Question:
Was told to put that into UNF/1NF/2NF/3NF, is this correct?
Customer (CustomerID, FirstName, LastName, Address, City, Phone, State, Postcode,Qty, ProductNo, Description, Unit price, Total, Subtotal, Shipping, Tax Rate, Date, OrderNo.))
Customer (CustomerID, FirstName, LastName, Address, City, state, Phone, State, Postcode)
Product (ProductNo, Qty, Description, Unitprice, total, subtotal, shipping, Tax rate(s), CustomerID(FK).)
Order (OrderNo, Date, ProductNo(FK).)
Customer( CustomerID, FirstName, LastName, Address, City, Phone, State, Postcode)
Product ( ProductNo, Qty, Description, UnitPrice, CustomerID(FK), Total(FK).)
Order( OrderNo, Date, CustomerID(FK), ProductNo(FK).)
Total(Total, subtotal, shipping, Tax Rates, ProductNo(FK),CustomerID(FK) )
Customer (CustomerID, FirstName, LastName, Address, City, Phone, State, Postcode)
Product (ProductNo, , Description, Unit Price. CustomerID(FK), Total(FK) )
Order (OrderNo, Date, CustomerID(FK).ProductNo(FK) )
Total(Total, subtotal, ProductNo(FK), CustomerID(FK) )
Shipping(Shipping, Tax Rates, Total(FK), OrderNo(FK) )
Qty( QtyID, Qty, ProductNo(FK), OrderNo(FK).)
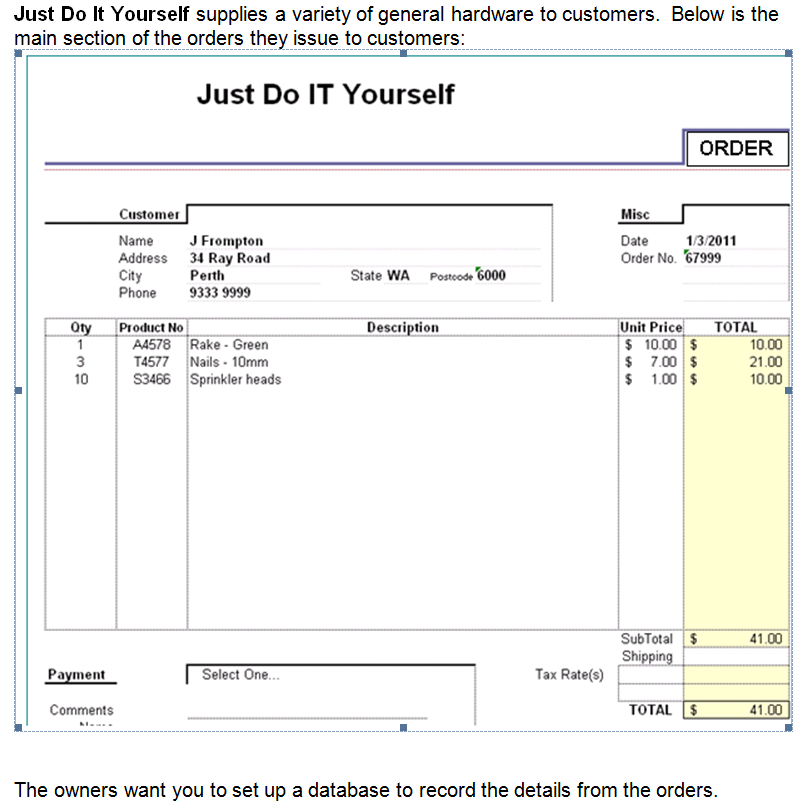
Answer: > Show the above data as a relation in UNF (unnormalised data).Customer (CustomerID, FirstName, LastName, Address, City, Phone,
State, Postcode,Qty, ProductNo, Description, Unit price, Total,
Subtotal, Shipping, Tax Rate, Date, OrderNo.))
No, that's not right. There doesn't seem to be any customer ID number on the invoice. Normalization doesn't involve introducing new attributes. As an unnormalized collection of attributes, labeling that list as "Customer" is premature.
> Show the data as a relation/s in 1NF. (Indicate any keys.)- - -
Drop CustomerID. (See above.) I'm guessing that one of the candidate keys for the "Product" table is "ProductNo". If that's the case, why does that table include "CustomerID"?
> Show the data as a relation/s in 2NF. (Indicate any keys.)- - - -
2NF has to do with removing partial key dependencies. What partial key dependency did you identify that justified creating the table "Total"? (Hint: there isn't any justification for that.) Do this thought experiment (or build it in SQL): If "Total" is the primary key for the table "Total", what will you do if two orders result in the same total?
I'll stop there for now, because you've gotten off on the wrong foot. You need to with a list of all attributes, then identify the candidate keys and functional dependencies. Without starting there, you're unlikely to find 3NF.